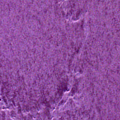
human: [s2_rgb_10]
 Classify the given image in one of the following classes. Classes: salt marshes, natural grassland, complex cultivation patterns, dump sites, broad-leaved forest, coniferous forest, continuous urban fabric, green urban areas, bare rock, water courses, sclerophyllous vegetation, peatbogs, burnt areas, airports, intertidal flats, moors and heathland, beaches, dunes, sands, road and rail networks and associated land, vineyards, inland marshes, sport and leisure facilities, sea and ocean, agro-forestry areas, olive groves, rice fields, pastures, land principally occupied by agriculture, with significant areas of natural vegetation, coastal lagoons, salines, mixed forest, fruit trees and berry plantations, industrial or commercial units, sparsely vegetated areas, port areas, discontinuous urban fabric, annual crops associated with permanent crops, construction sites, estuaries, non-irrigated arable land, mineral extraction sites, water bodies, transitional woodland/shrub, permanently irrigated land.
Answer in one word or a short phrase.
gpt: sea and ocean